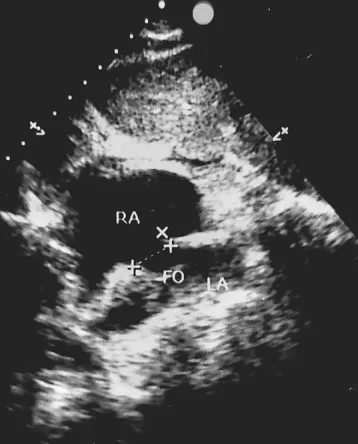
Emergency transthoracic echocardiogram. There was a 2-cm flap-like opening indicating patent foramen ovale.
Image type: radiology (ultrasound)